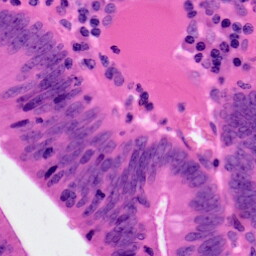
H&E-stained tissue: Colon